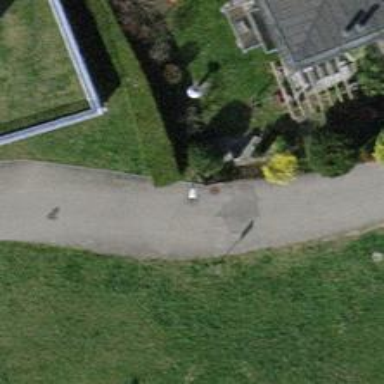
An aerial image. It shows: Residential road with sidewalks on both sides.